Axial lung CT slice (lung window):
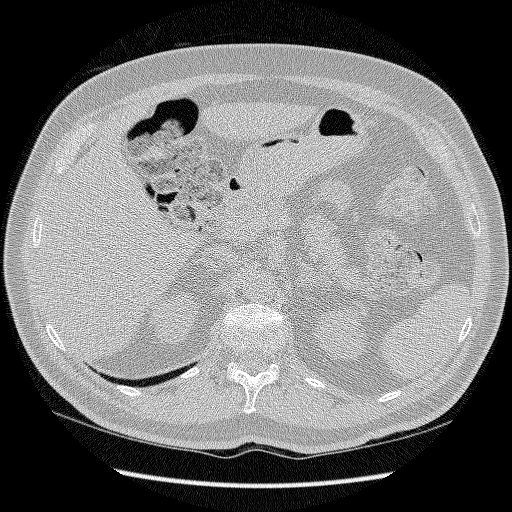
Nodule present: no